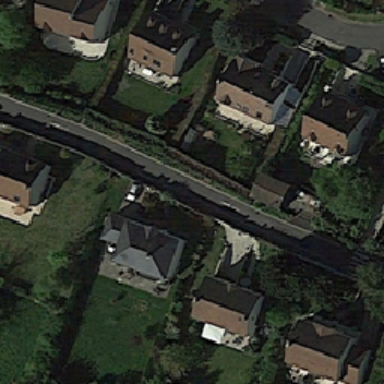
There are eight villas on both sides of the road .